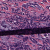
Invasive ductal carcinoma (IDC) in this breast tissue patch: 1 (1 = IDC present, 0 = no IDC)